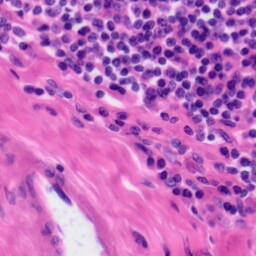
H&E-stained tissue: Tonsil